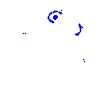
Particle: kaon